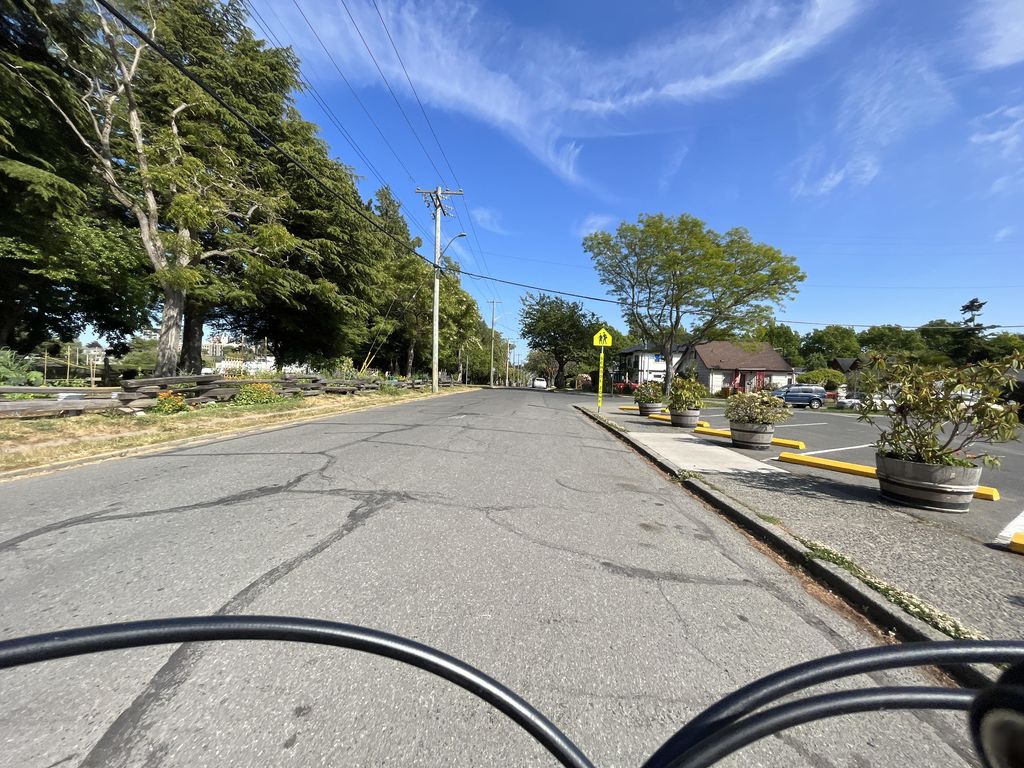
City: victoria